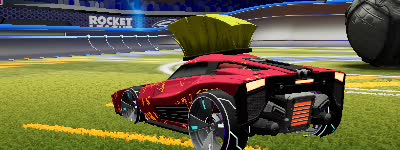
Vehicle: breakout